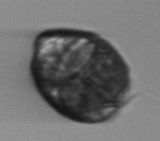
Label: Margalefidinium